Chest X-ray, PA view. Patient: 80 years old, sex F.
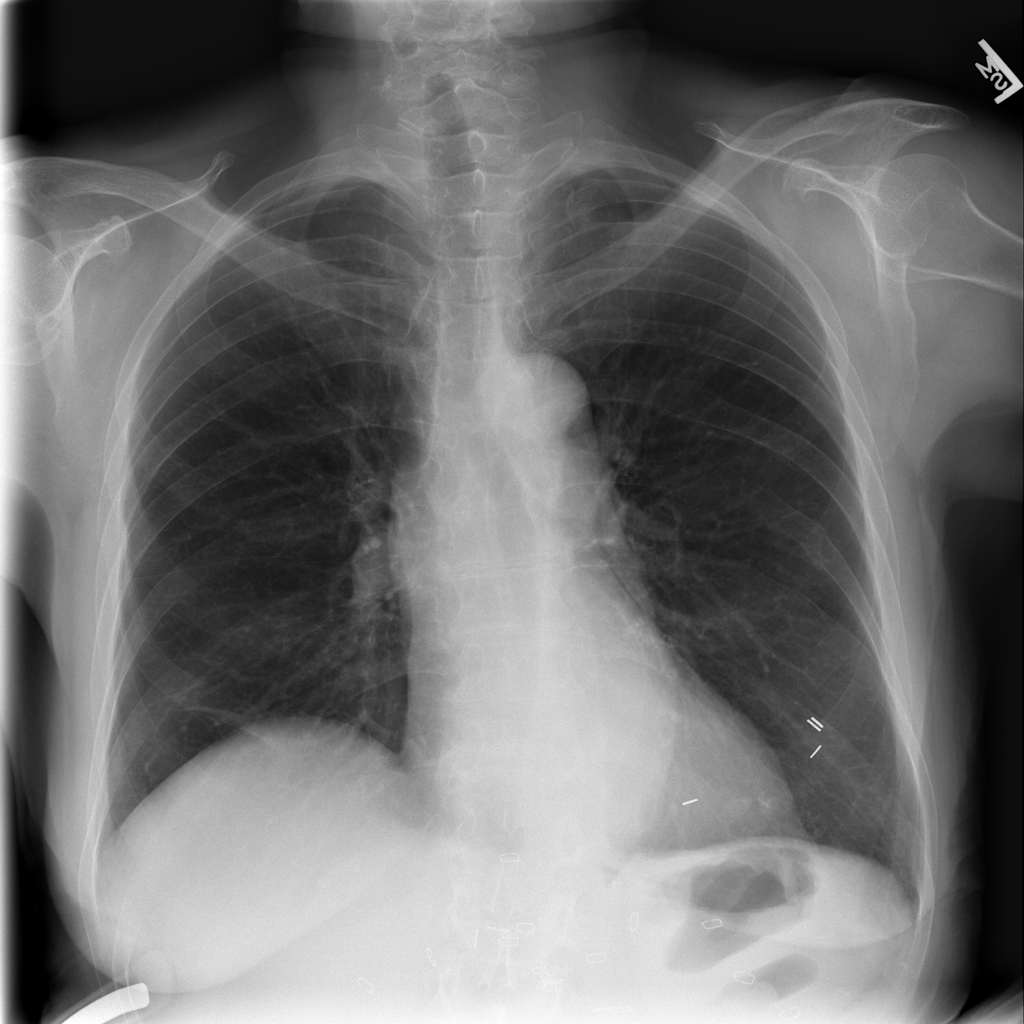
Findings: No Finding